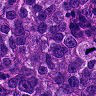
Metastatic tissue present: yes